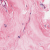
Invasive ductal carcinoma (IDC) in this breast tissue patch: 0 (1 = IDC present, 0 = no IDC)